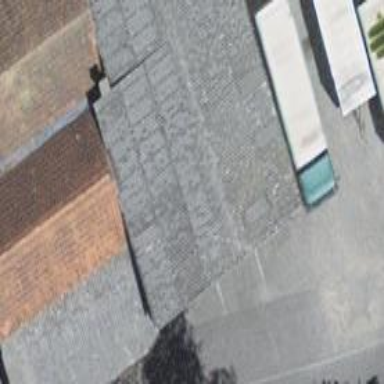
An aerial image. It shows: Garage building.